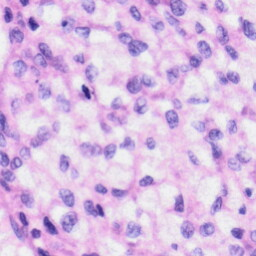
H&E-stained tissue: Liver